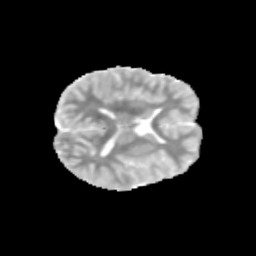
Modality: MD
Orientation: axial
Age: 11
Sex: male
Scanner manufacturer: siemens
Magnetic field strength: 3 T
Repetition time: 3.8 s
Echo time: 0.07 s